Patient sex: M
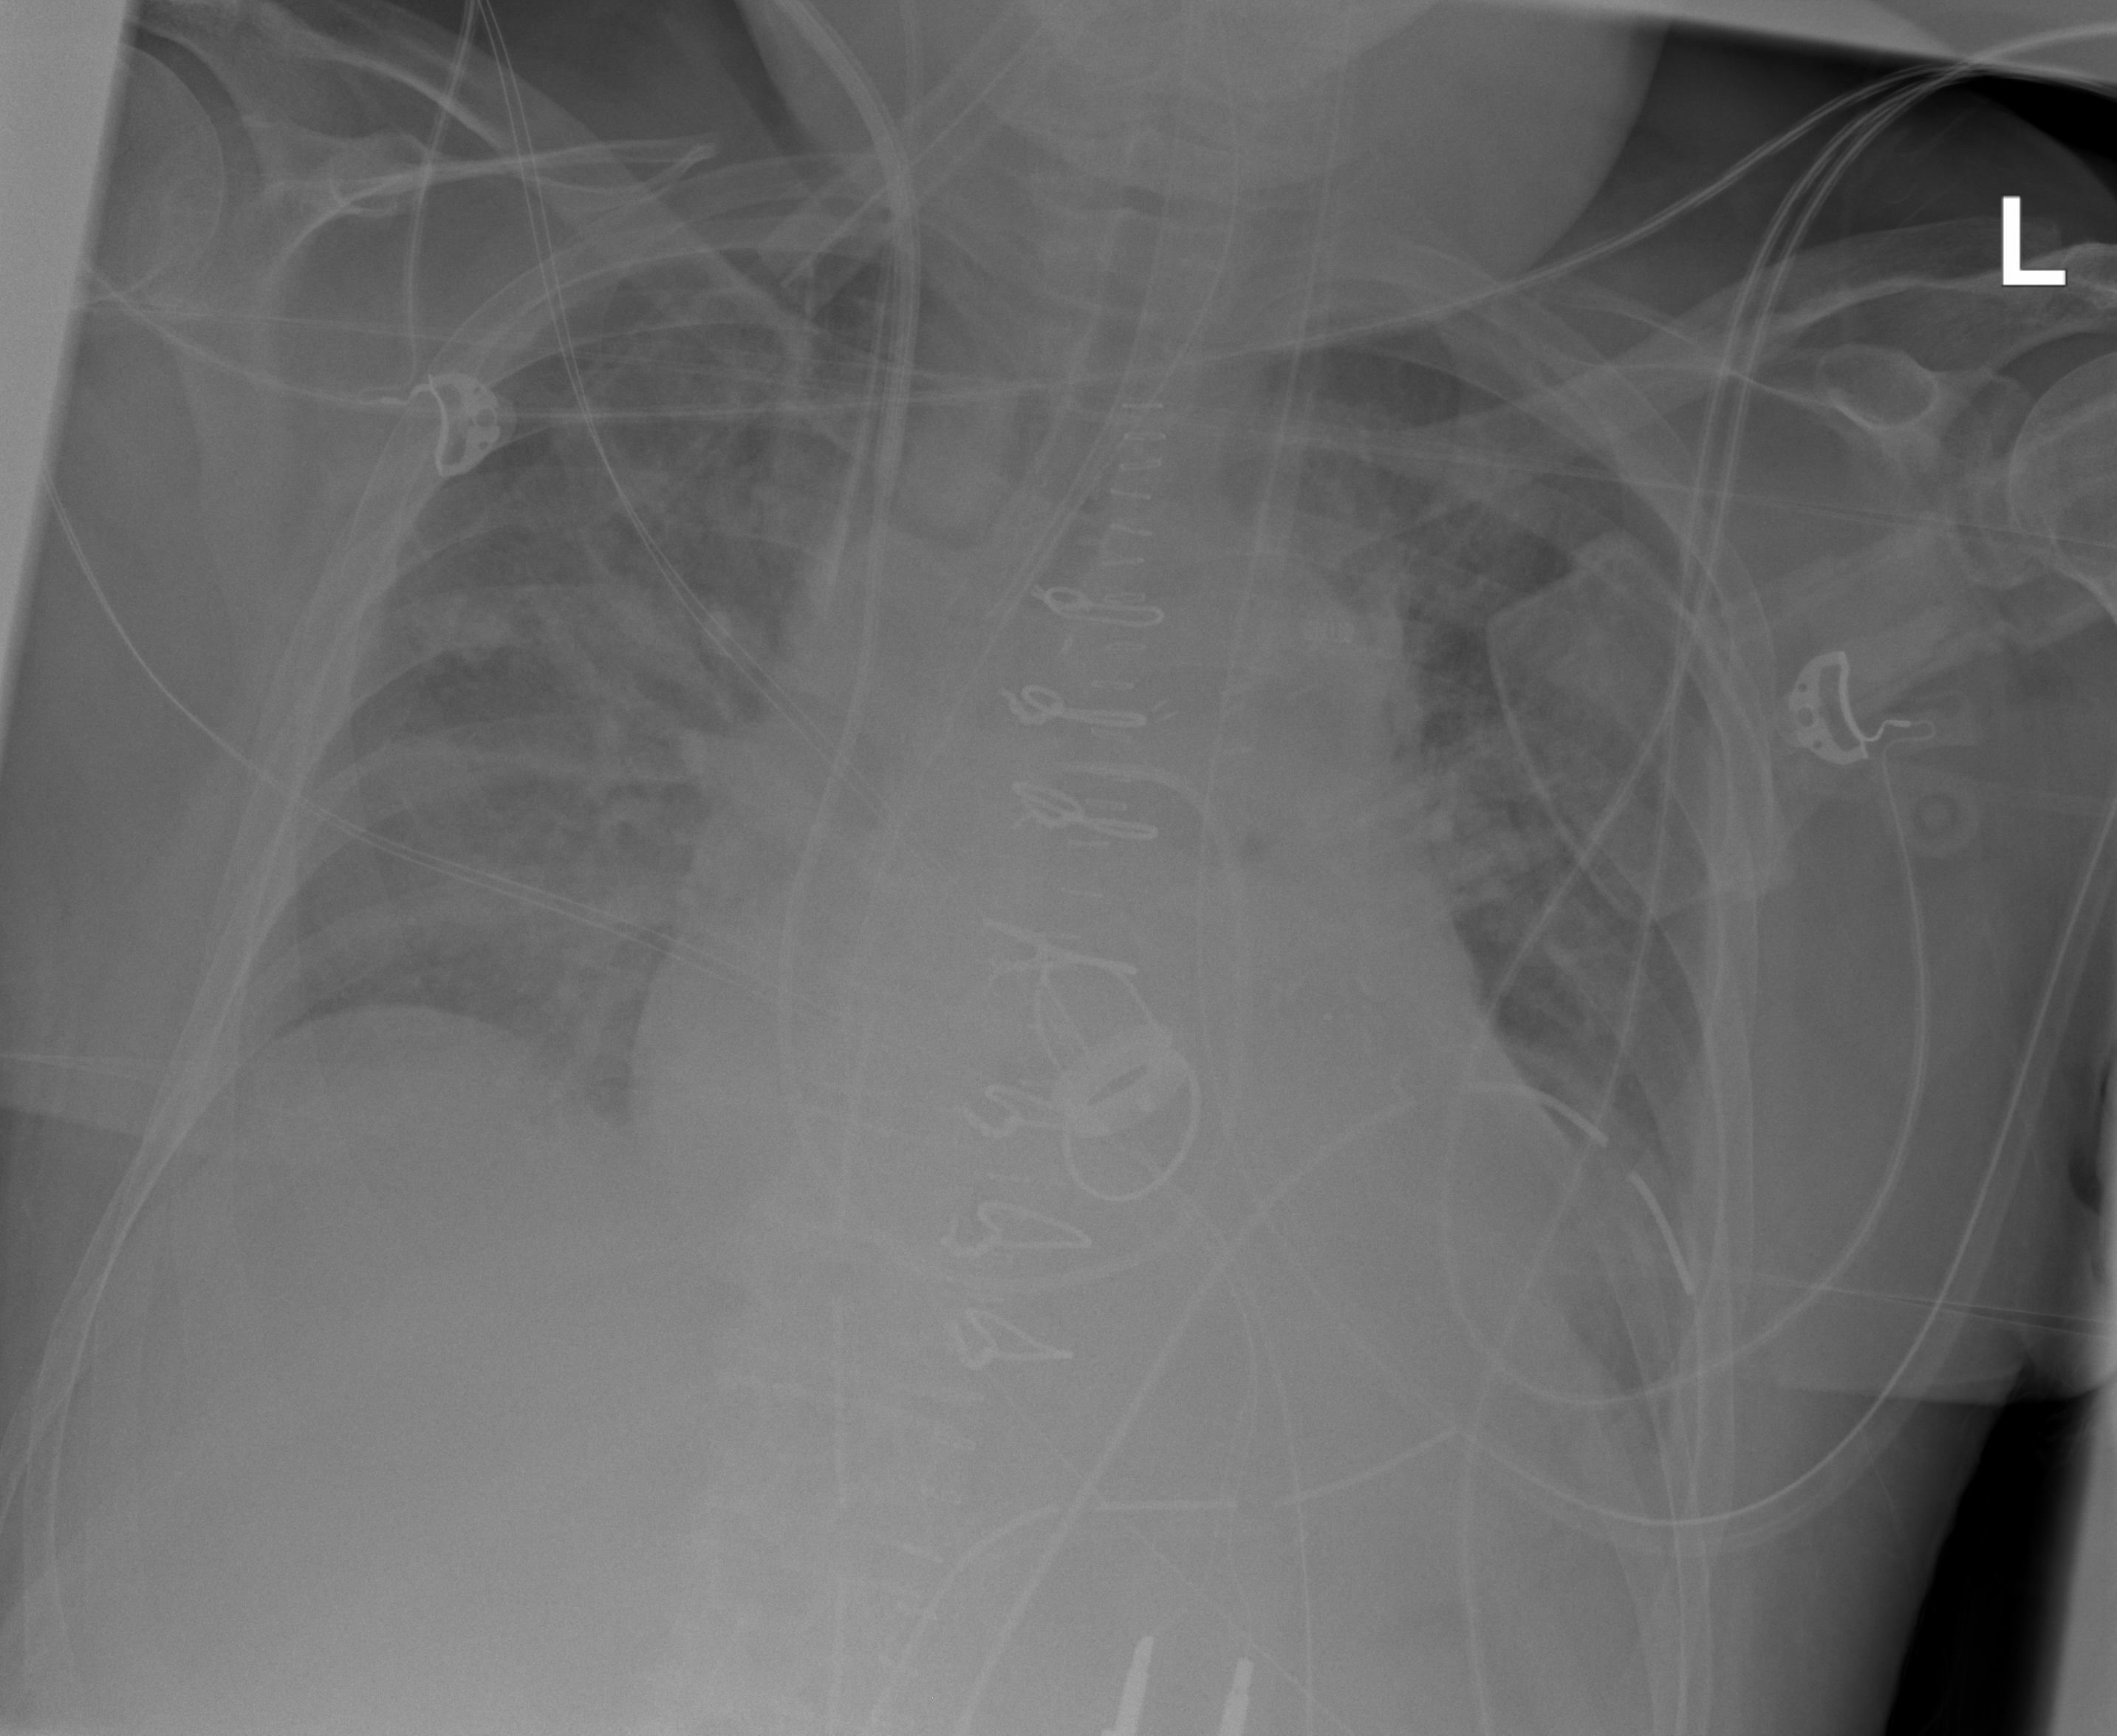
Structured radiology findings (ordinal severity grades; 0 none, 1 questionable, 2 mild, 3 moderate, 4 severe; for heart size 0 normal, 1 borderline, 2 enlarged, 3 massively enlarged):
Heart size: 2
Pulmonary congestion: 2
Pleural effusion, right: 0
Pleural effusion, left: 0
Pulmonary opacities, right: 0
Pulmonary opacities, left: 0
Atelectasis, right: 0
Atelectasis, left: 2